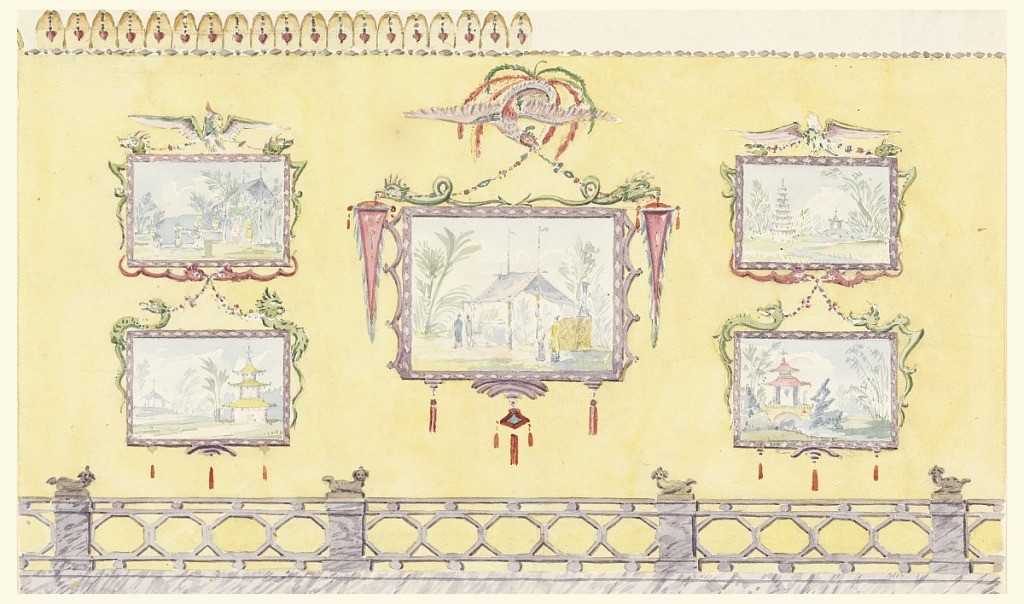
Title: Design for Wall Decoration, Yellow (North) Drawing Room, Royal Pavilion, Brighton
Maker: Frederick Crace, English, 1779–1859
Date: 1815
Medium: Brush and watercolor, graphite on white wove paper
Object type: Drawing
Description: Horizontal rectangle. Design for the Royal Pavilion, Brighton. Elevation of a wall. A series of five painted Chinese pictures are seen against a neutral yellow background, pairs of smaller paintings flanking the large central one. The central panel is enclosed in a painted frame, upheld by a bird with bright plumage. A painted railing below, section of molding above.